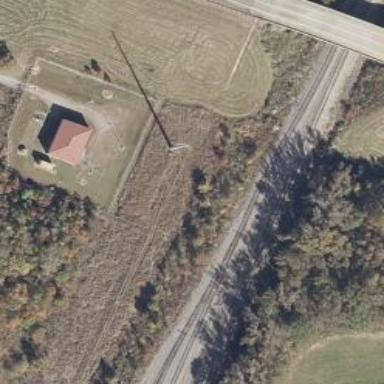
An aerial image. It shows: Power tower.